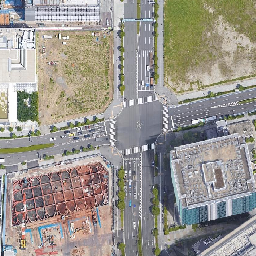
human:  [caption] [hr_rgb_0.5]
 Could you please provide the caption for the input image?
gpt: On one side is the open grass, on the other side is the intersection of two skyscrapers.

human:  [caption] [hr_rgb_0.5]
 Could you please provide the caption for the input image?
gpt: On the one hand is an open grassland, on the other hand is the intersection of two high-rise buildings.

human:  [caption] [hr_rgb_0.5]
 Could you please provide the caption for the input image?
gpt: On one side of the intersection was an empty piece of grass. On the other side are red and blue buildings.

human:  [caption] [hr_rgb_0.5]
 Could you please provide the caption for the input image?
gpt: There is an empty grass at the intersection. On the other side is a red and blue building.

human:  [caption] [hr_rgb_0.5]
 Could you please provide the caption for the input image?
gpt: A red and blue building sits on either side of an intersection